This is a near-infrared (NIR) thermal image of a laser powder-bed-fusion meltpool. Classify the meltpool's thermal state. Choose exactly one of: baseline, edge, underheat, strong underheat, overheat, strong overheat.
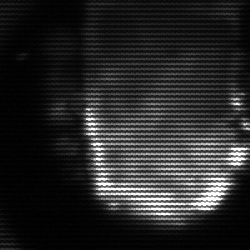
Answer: baseline